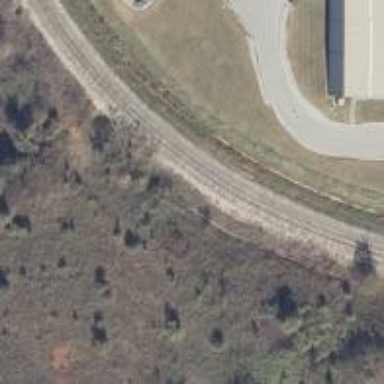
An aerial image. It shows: Rail spur service.